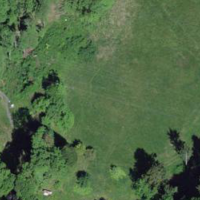
EUNIS habitat code: 24
Species observed at this site:
Angelica sylvestris
Galeopsis tetrahit
Cirsium arvense